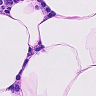
Metastatic tissue present: no